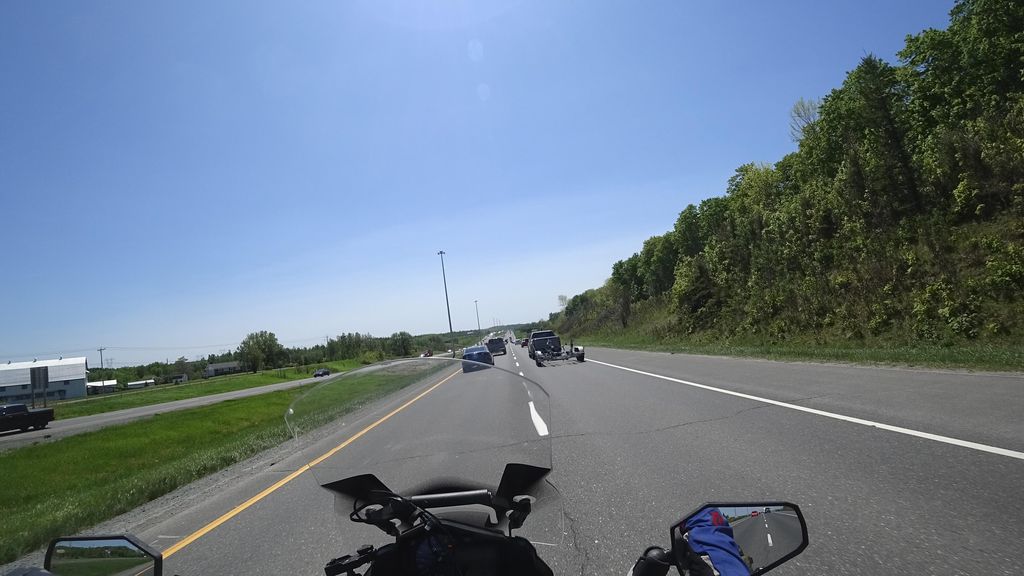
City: quebec_city